Question: I'm trying to use this chart generator from <URL>
Here's the code which loads data from mysql database:
The query works, but I guess my interpretation of the example provided in the site was wrong.
I get an output if I do it this way(predefined data):
'''
<tr>
<th scope="row">Profit</th>
<td>5</td>
<td>5</td>
</tr>
'''
But when I do it this way I get a blank output:
'''
?>
<table>
<caption> Reports</caption>
<thead>
<tr>
<td></td>
<?php while($row=mysql_fetch_assoc($query)){ ?>
<th scope="col"><?php echo $row['Cust_Name']; ?></th>
<?php } ?>
</tr>
</thead>
<tbody>
<tr>
<th scope="row">Subtotal</th>
<?php while($row=mysql_fetch_assoc($query)){ ?>
<td><?php echo $row['TOTAL_PUR']; ?></td>
<?php } ?>
</tr>
<tr>
<th scope="row">Profit</th>
<?php while($row=mysql_fetch_assoc($query)){ ?>
<td><?php echo $row['TOTALPROFIT']; ?></td>
<?php } ?>
</tr>
</tbody>
</table>
'''
Here's what I'm getting:

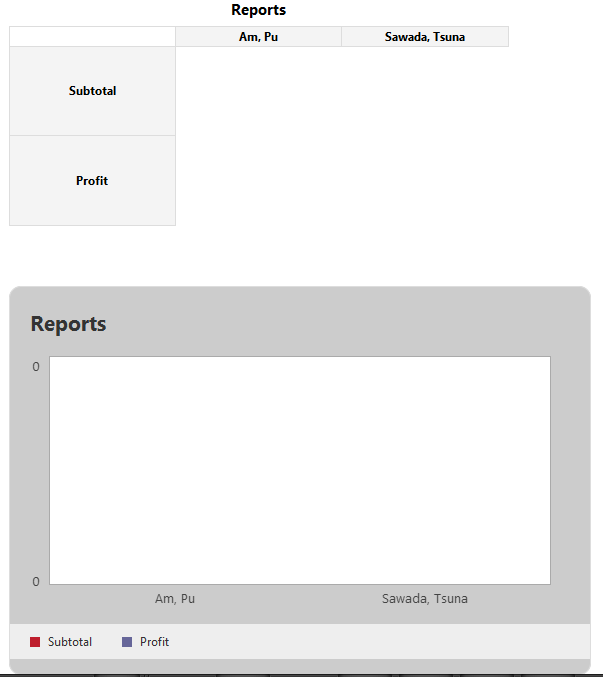
Answer: After the first iteration through the rows, when you display the customer names, the fetch data pointer is at the end of the dataset... you're trying to fetch the set again without resetting the pointer.
Try issuing
'''
mysql_data_seek($query, 0);
'''
before the while loops to display total and profit